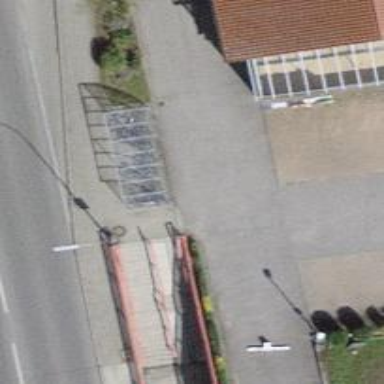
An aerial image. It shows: Concrete steps.